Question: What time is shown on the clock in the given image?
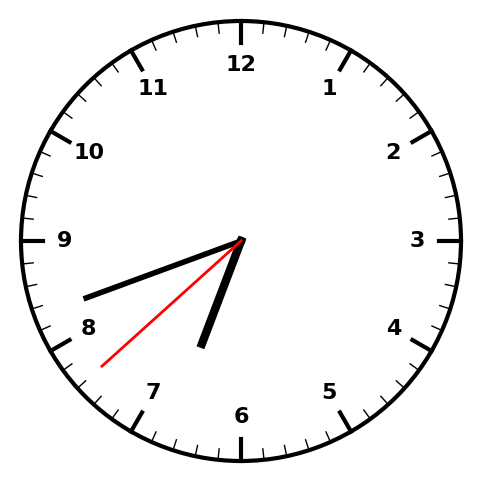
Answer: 06:41:38